Question: How can I embed the new, black YouTube player into my website (the one that was just launched)?

PS: I'm new so I don't know if someone will re-open my other question or if it will just stay closed for eternity. Feel free to delete one of the two questions, as long as the other stays open..
EDIT: If you don't know what I'm talking about, read: <URL>
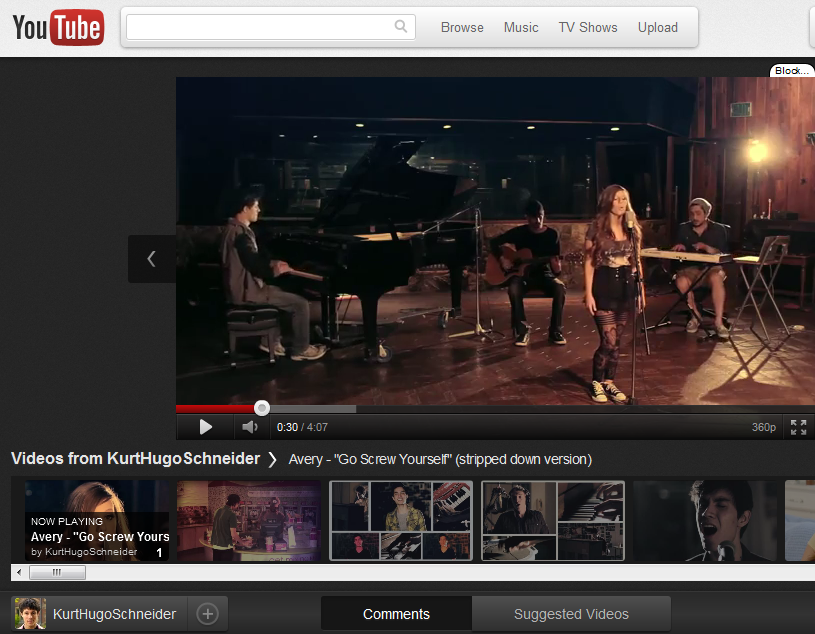
Answer: I answered to the other question. Here's how to do it: <URL>
Simply add a new parameter "theme=dark" to the iframe source.
Cheers!